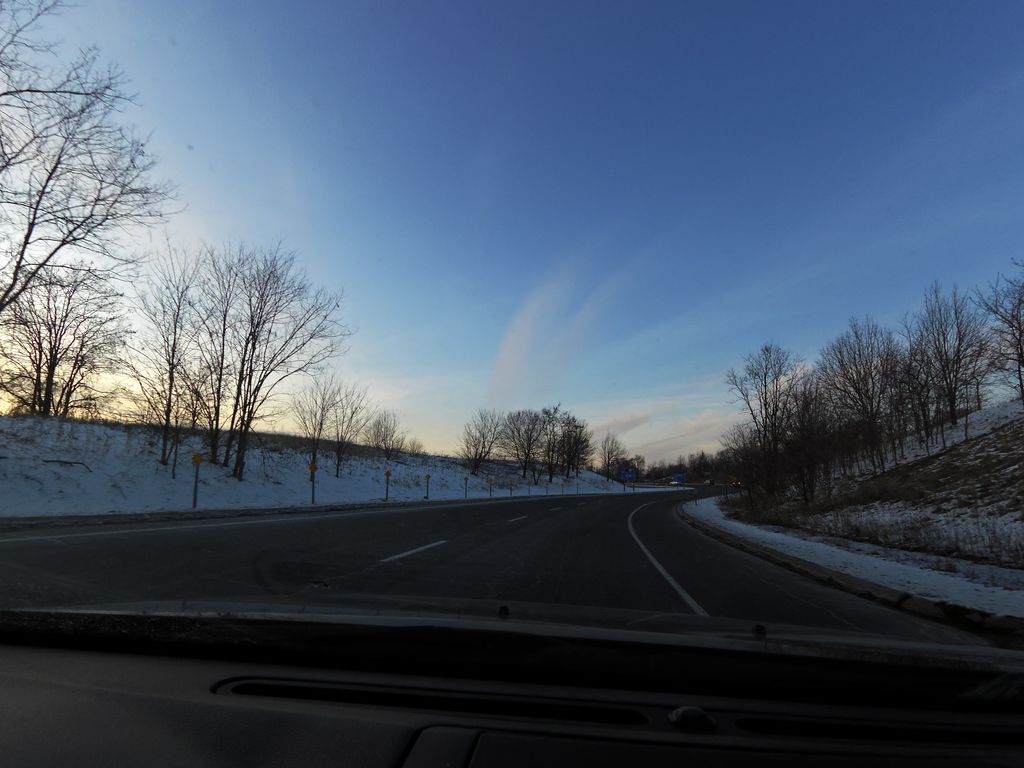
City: hamilton